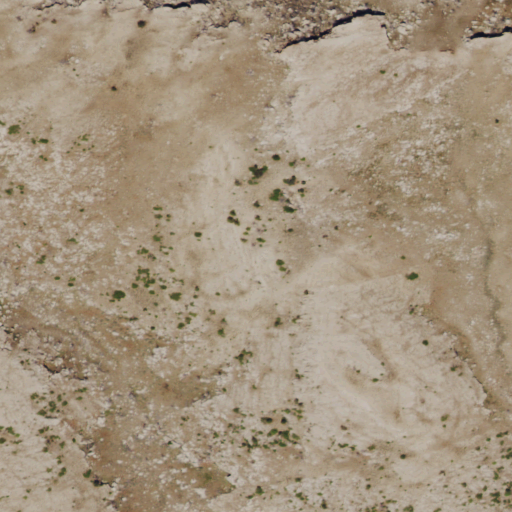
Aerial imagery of ridge(s) in Wyoming named Arrowhead Ridge containing shrub and grassland